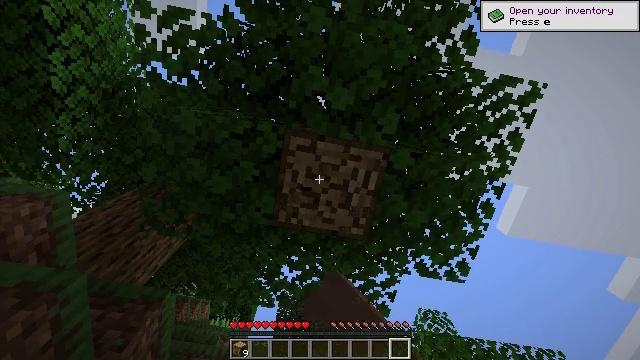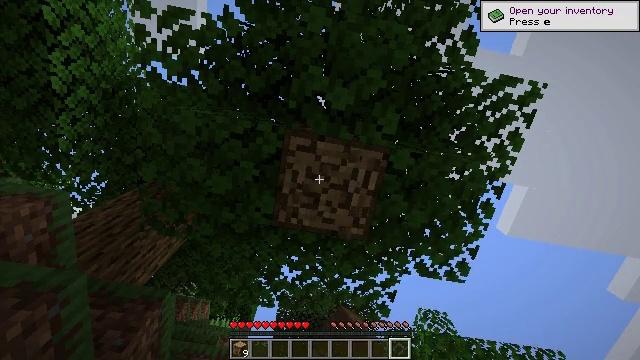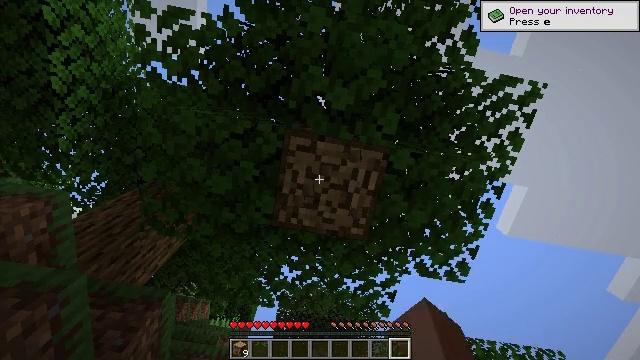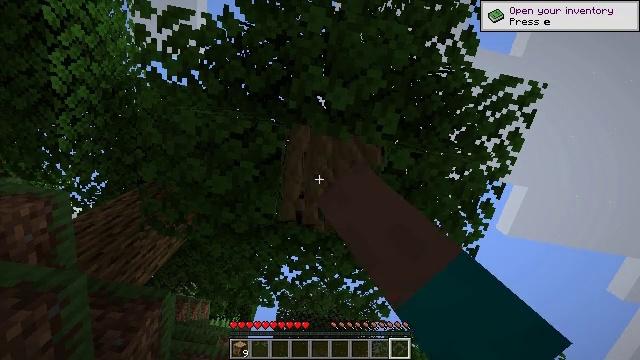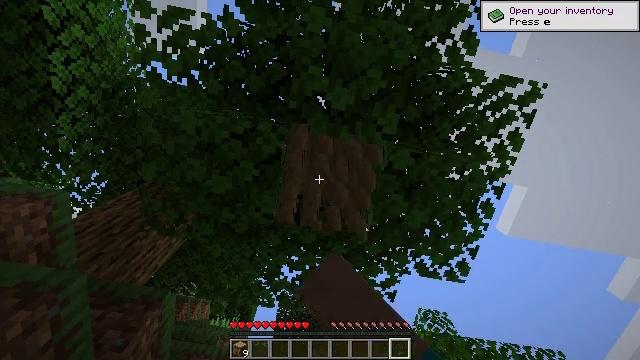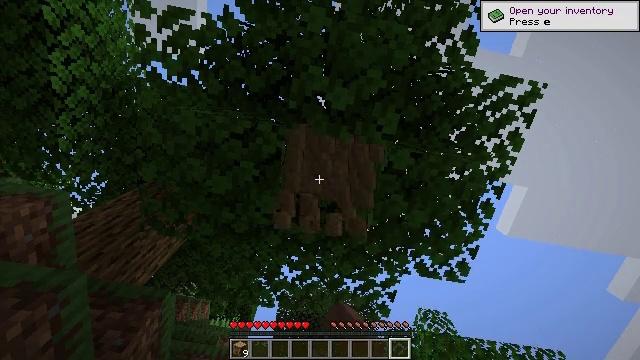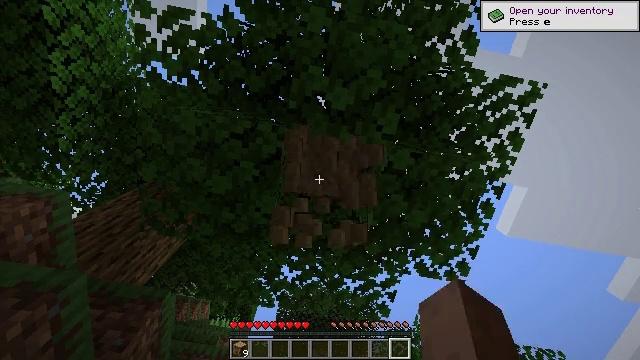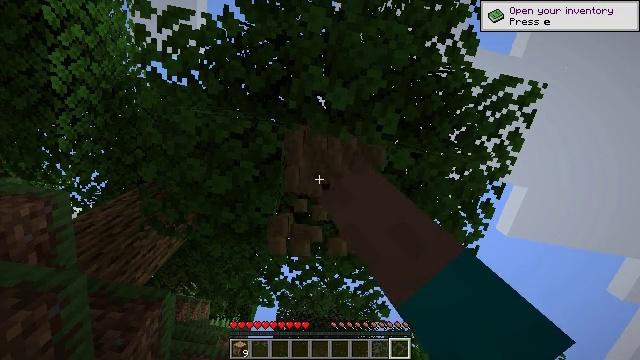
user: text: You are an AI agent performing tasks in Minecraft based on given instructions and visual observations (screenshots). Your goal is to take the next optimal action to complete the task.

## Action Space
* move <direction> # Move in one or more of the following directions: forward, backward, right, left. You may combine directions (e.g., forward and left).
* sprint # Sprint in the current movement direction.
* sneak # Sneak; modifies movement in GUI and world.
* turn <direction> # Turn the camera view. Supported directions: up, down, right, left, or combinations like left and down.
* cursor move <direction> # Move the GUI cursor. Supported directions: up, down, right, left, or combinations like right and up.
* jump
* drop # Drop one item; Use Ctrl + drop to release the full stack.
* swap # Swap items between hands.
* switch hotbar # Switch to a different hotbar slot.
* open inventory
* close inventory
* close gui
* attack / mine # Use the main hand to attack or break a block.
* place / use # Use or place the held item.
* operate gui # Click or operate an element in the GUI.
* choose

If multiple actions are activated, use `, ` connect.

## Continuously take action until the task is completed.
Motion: motion action
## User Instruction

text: Gather oak logs from trees.
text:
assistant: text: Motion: attack / mine
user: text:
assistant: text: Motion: attack / mine
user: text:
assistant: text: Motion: attack / mine
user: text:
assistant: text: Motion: attack / mine
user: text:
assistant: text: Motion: attack / mine
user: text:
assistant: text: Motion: attack / mine
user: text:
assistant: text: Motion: attack / mine
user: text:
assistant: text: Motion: attack / mine